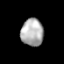
Tissue: prostate
Cell type: Fibroblasts
Senescence score: 0.777
Nuclear area (px): 601
Mean DAPI intensity: 175.569